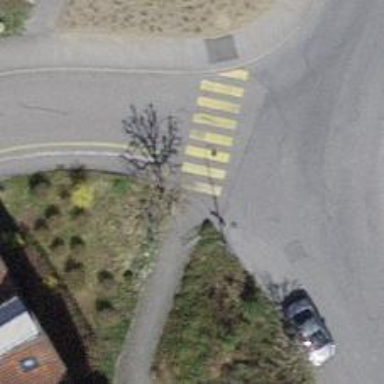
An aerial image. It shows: Kerb serving as barrier.